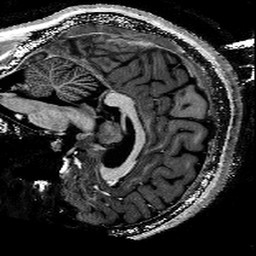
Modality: T1w
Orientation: sagittal
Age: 27
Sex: male
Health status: healthy
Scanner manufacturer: siemens
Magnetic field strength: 9.4 T
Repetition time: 6 s
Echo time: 0.003 s